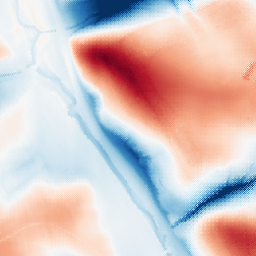
Category: classical
Decomposition family: gaussian_anisotropic
Decomposition parameters: sigma_x: 2
sigma_y: 50
Upsampling method: regularized
Upsampling parameters: scale: 4
lambda_reg: 0.1
Upsampling scale: 4